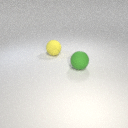
large green rubber sphere in front of large yellow rubber sphere